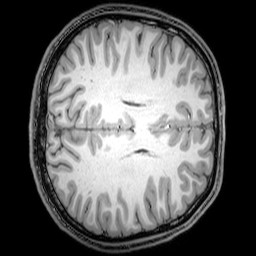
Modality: T1w
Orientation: axial
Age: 21
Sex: male
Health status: healthy
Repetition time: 0.081 s
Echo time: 0.037 s